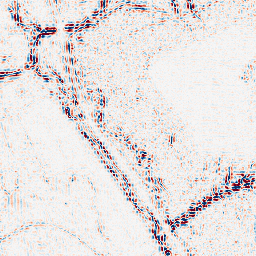
Category: wavelet
Decomposition family: wavelet_biorthogonal
Decomposition parameters: wavelet: bior4.4
level: 2
Upsampling method: bilinear
Upsampling parameters: scale: 4
Upsampling scale: 4